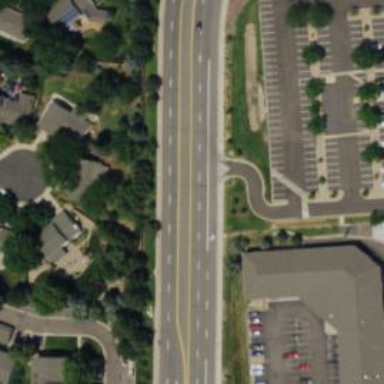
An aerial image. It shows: Secondary road with asphalt surface.